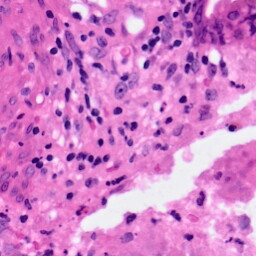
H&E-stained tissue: Pancreatic